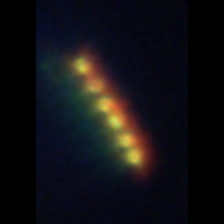
Taxon: Chaetoceros
Group: Diatoms